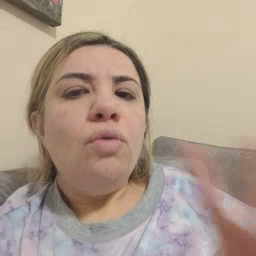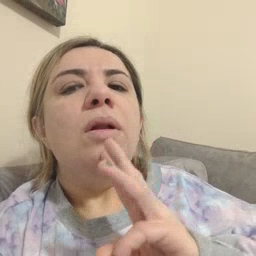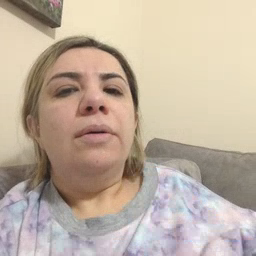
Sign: water